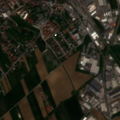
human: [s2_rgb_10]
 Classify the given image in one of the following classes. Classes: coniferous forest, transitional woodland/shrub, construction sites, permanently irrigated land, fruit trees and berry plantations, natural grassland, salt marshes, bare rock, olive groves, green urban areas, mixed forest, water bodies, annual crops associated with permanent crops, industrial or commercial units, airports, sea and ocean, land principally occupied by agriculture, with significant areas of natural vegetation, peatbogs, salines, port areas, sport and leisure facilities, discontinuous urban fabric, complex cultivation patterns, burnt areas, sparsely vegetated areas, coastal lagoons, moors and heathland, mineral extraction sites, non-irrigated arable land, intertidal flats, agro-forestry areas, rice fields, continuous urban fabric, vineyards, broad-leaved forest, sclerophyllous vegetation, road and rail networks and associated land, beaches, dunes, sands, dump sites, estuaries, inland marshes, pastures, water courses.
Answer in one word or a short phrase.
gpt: continuous urban fabric, discontinuous urban fabric, industrial or commercial units, non-irrigated arable land